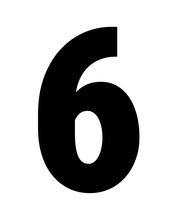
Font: Roboto_Condensed_Black